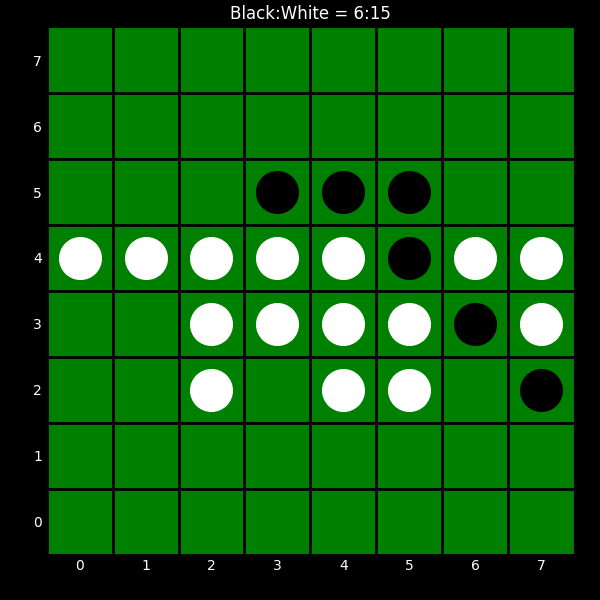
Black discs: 6
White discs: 15